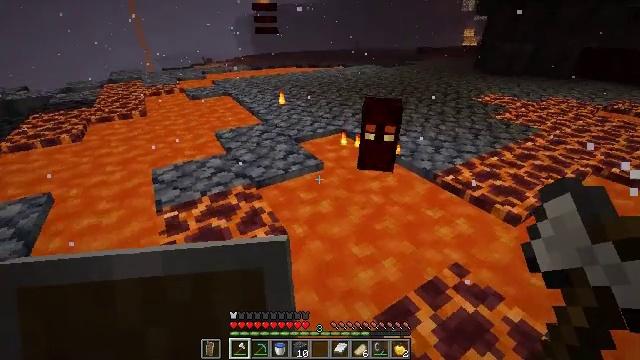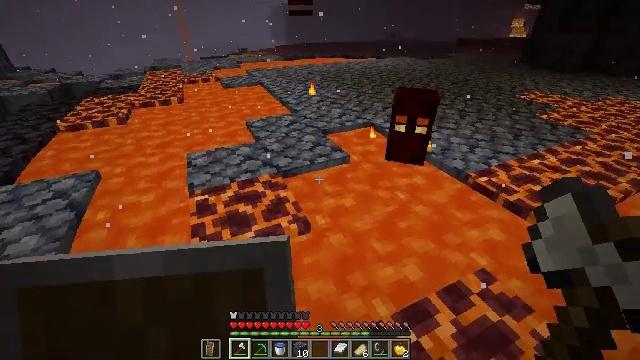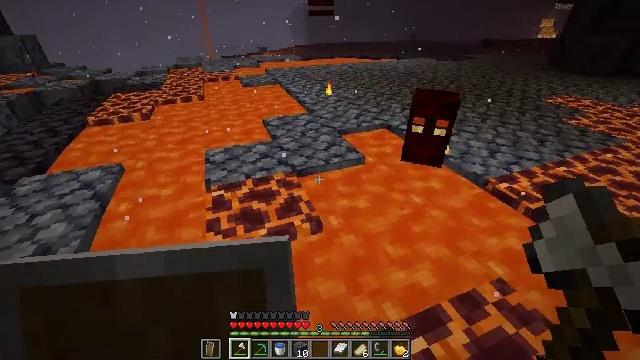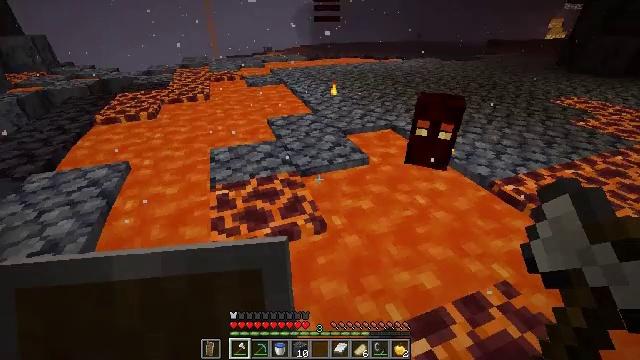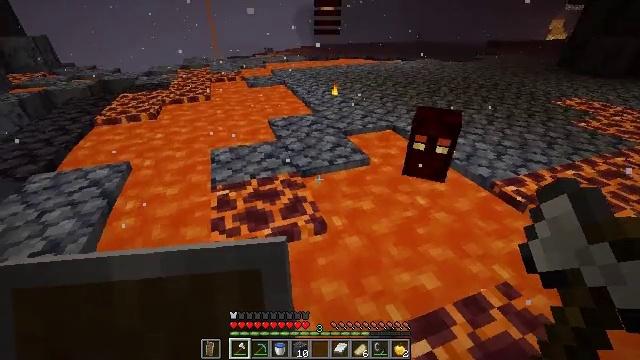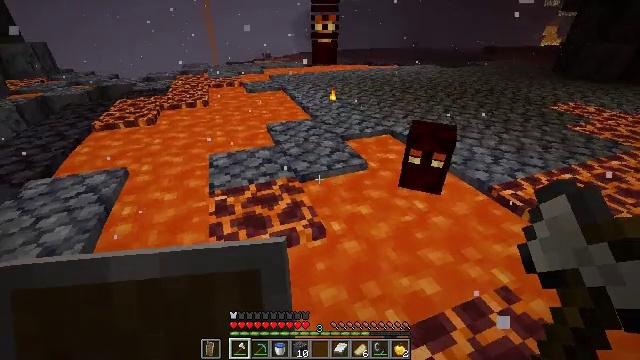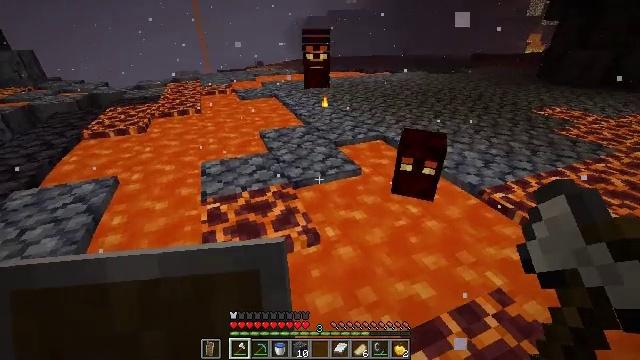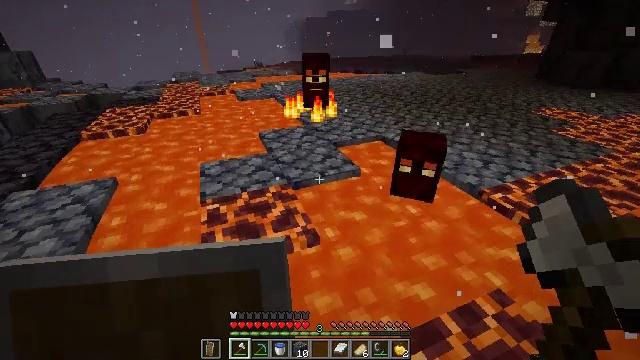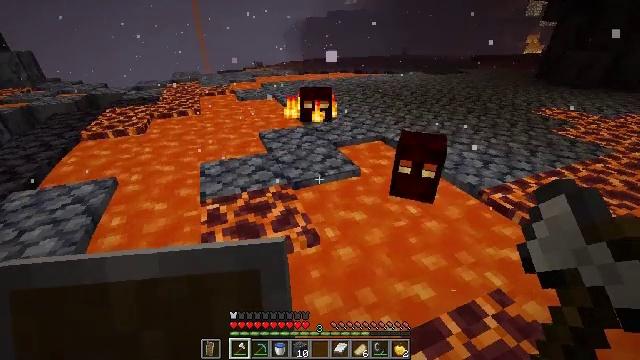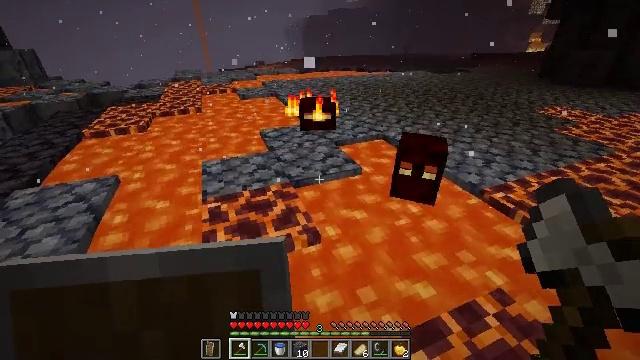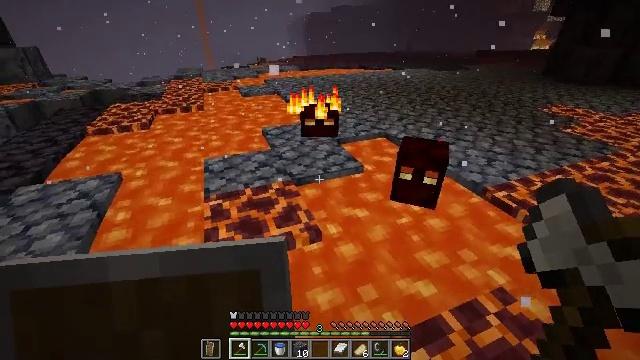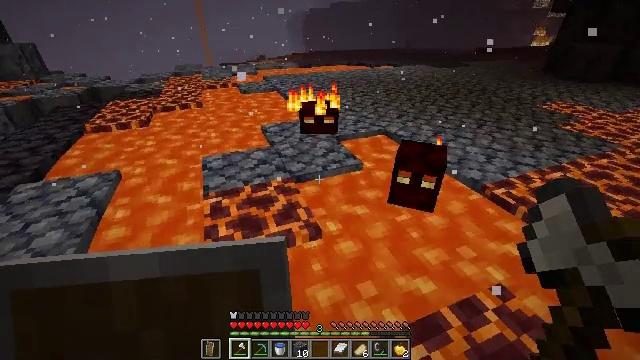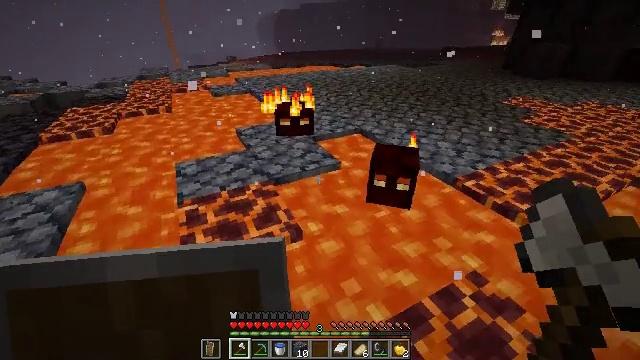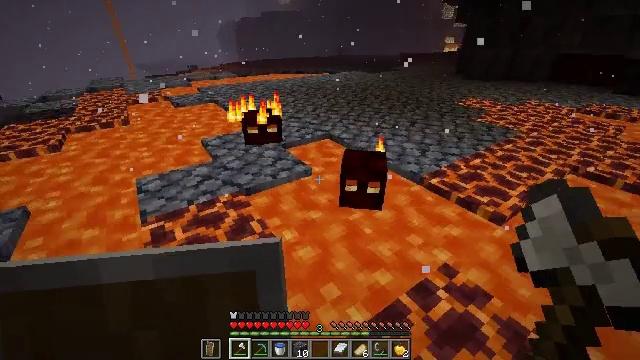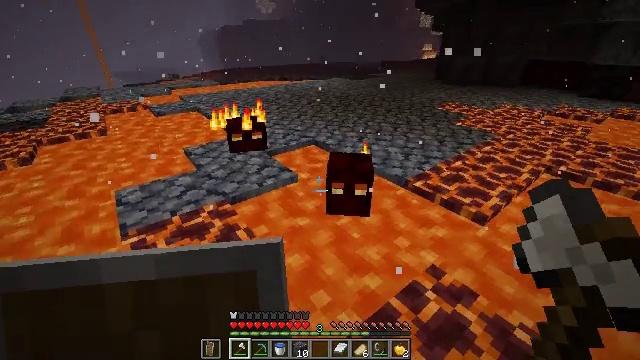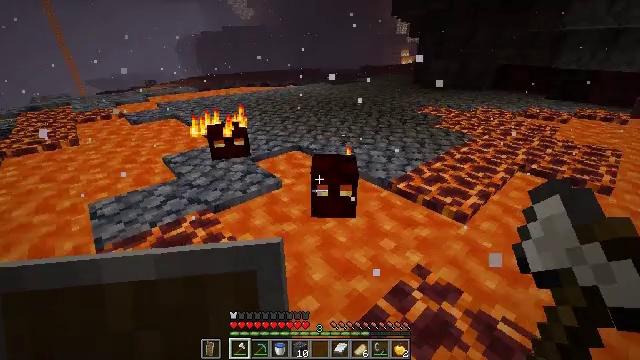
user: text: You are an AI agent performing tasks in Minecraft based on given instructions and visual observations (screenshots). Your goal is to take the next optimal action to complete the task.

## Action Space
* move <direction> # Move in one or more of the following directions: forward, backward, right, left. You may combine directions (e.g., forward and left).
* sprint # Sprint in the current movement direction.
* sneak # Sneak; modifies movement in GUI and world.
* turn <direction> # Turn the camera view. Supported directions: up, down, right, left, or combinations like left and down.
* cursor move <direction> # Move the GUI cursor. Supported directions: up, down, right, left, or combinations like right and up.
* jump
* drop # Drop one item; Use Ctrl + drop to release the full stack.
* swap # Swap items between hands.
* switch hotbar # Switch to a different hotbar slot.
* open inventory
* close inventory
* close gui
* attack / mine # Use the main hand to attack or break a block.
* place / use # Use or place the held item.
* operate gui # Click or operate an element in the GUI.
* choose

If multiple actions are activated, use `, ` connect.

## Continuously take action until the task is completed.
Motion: motion action
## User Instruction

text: Combat the magma cube.
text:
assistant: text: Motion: turn left and down
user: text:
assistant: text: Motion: turn left
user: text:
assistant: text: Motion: turn left
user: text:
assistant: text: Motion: no_op
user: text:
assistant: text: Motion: turn up
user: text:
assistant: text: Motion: turn right and up
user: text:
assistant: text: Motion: no_op
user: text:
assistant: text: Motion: no_op
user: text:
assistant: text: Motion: no_op
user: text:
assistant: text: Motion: no_op
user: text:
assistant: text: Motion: no_op
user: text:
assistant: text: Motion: turn right
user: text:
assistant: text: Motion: turn right and up
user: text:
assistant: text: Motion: turn right and up
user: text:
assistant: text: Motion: turn right and up
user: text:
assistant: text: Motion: turn right
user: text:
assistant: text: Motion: turn right
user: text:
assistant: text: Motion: turn right, attack / mine
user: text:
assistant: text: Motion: turn down, attack / mine
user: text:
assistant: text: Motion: turn left and down, attack / mine
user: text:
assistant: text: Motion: turn left, attack / mine
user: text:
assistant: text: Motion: no_op
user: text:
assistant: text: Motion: turn up
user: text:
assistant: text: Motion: no_op
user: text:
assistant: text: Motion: no_op
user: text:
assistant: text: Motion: no_op
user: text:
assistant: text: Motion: no_op
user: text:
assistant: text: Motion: no_op
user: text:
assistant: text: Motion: no_op
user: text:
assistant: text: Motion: turn left